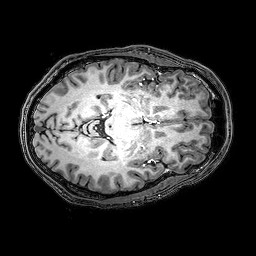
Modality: T1w
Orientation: axial
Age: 22
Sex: male
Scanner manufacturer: philips
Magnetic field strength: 3 T
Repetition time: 0.009 s
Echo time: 0.0035 s